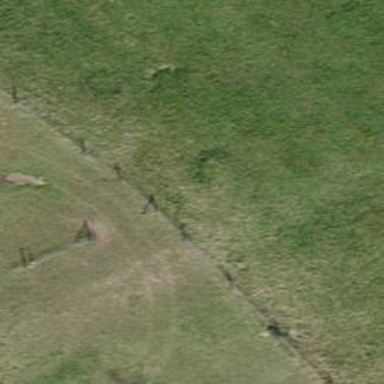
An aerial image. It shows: Fence is in the image.